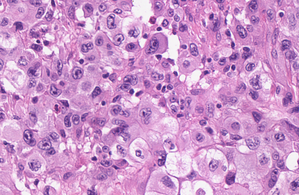
Tumor epithelial tissue: yes
Tumor-associated stroma tissue: no
Normal tissue: no